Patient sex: F
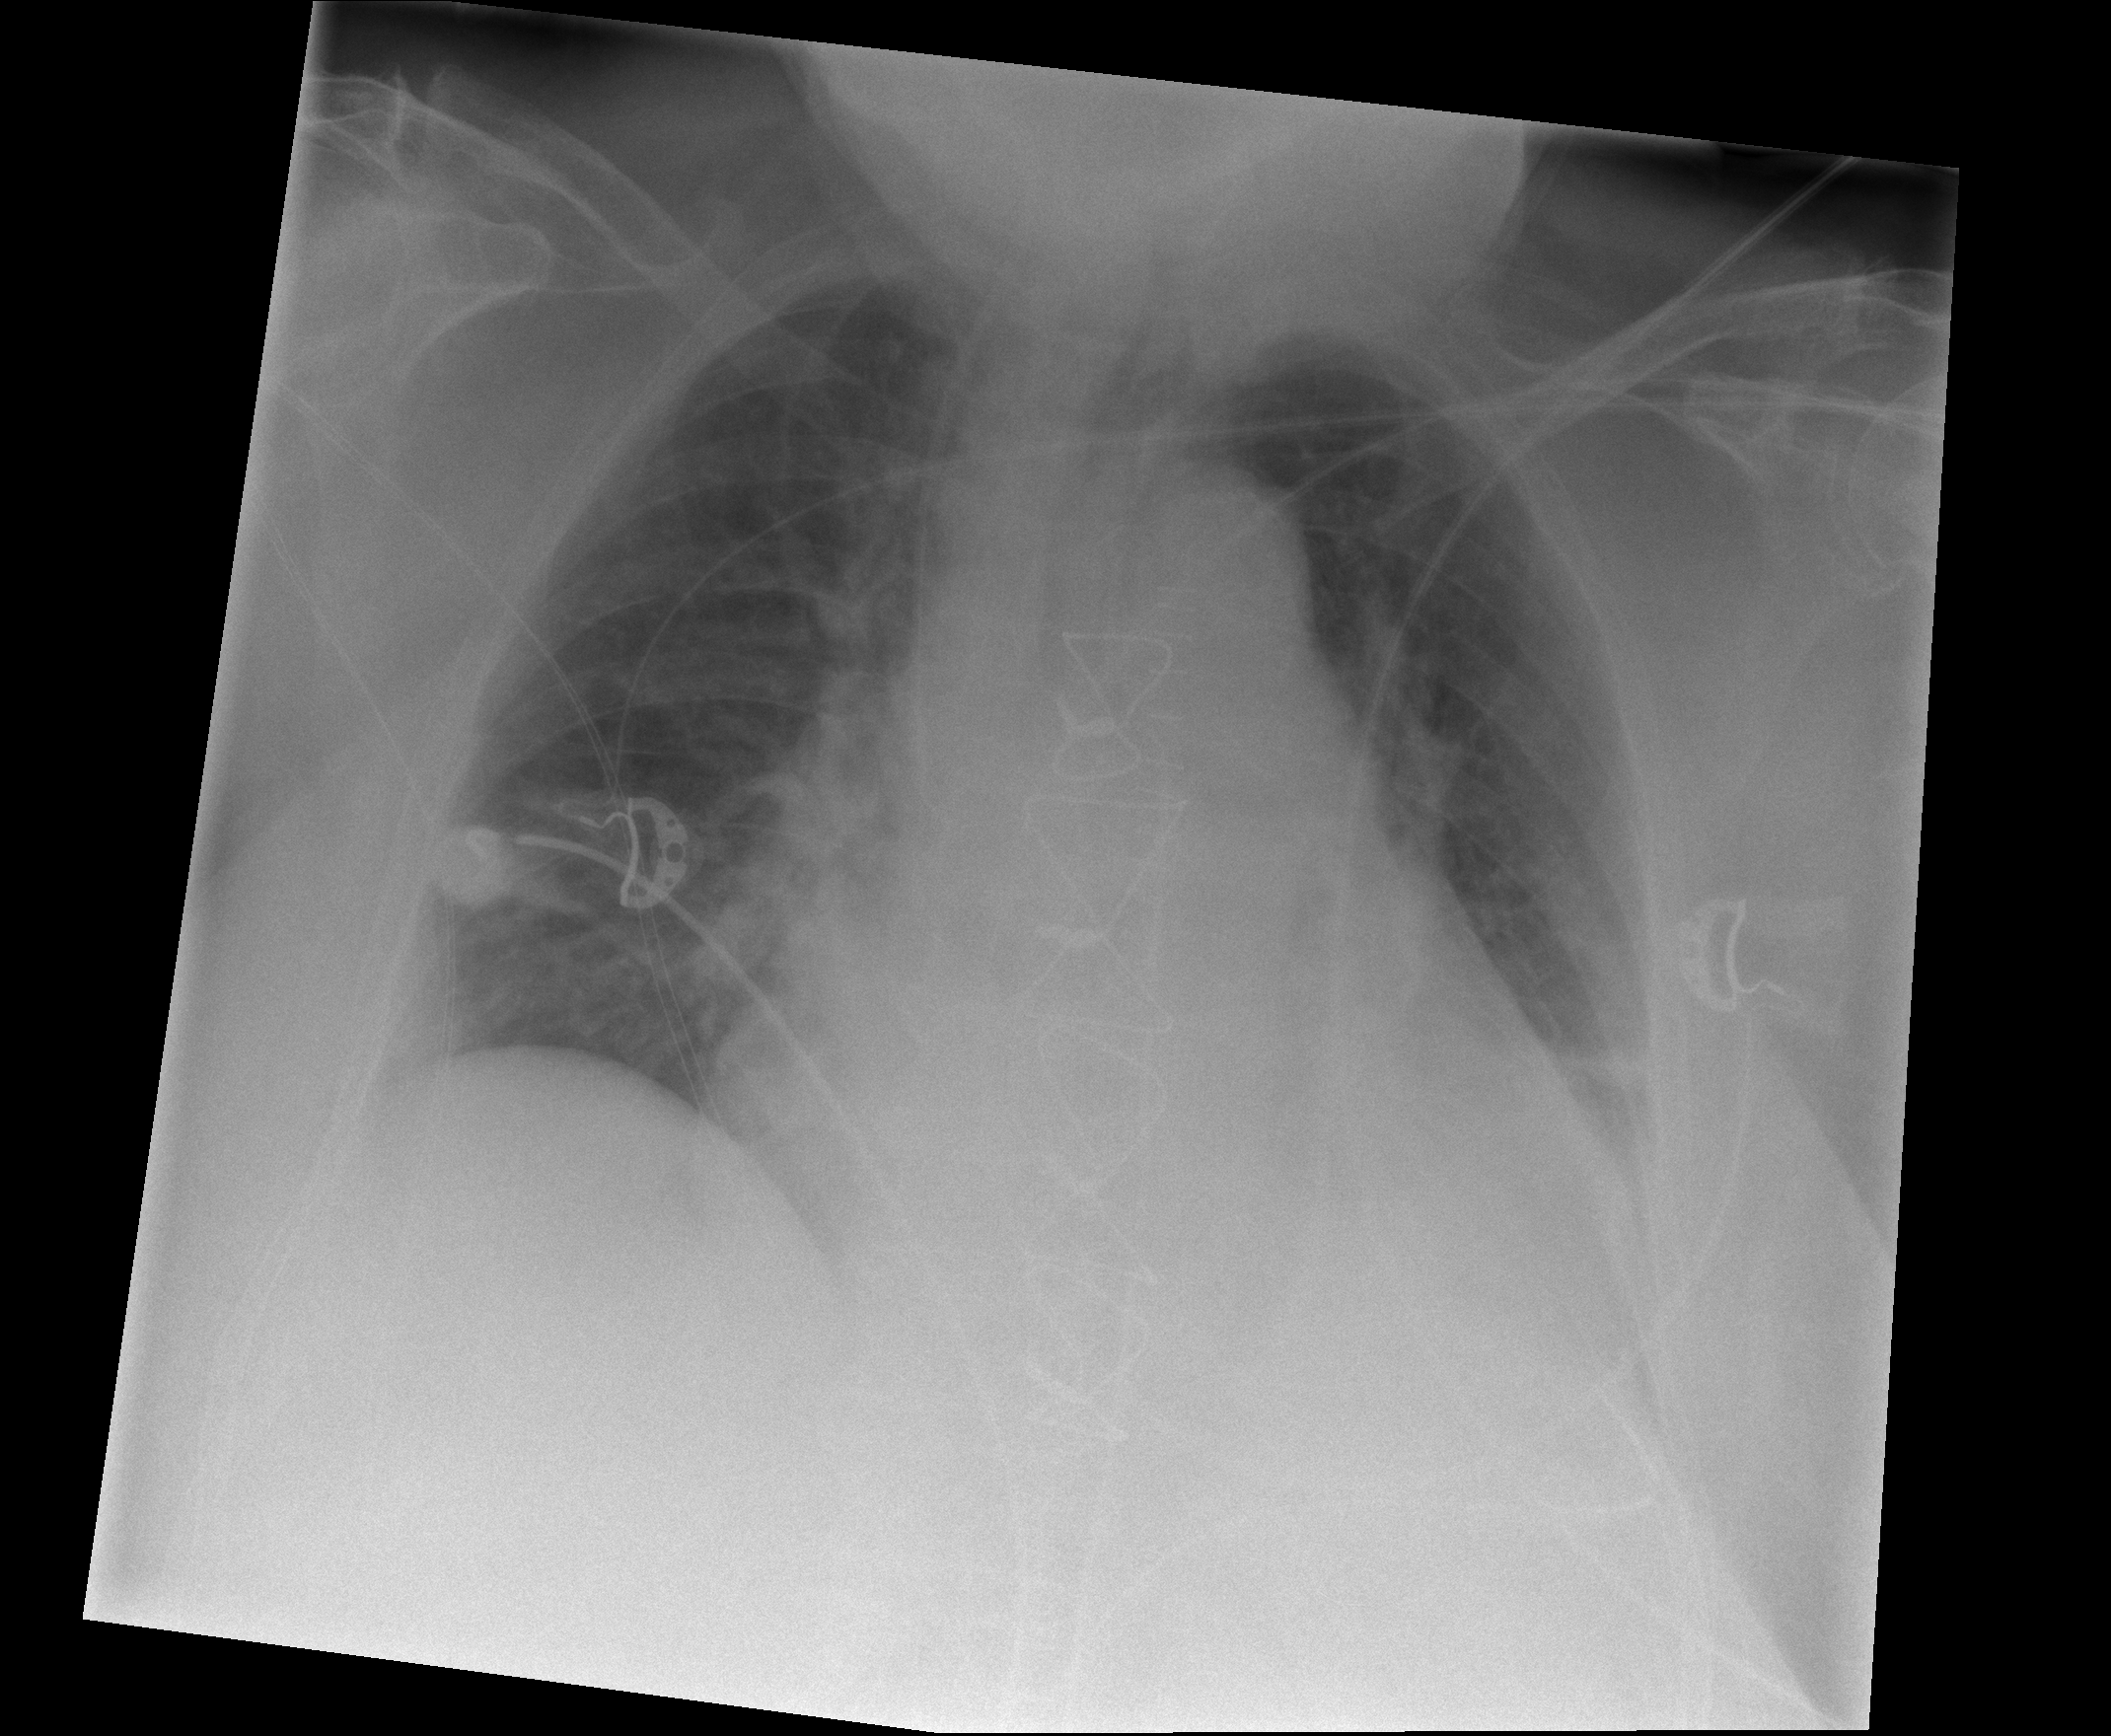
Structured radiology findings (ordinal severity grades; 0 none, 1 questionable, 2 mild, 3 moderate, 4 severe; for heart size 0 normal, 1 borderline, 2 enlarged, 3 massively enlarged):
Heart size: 3
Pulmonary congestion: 2
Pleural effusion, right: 1
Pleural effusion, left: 2
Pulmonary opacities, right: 0
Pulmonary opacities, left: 0
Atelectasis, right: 2
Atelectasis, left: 2